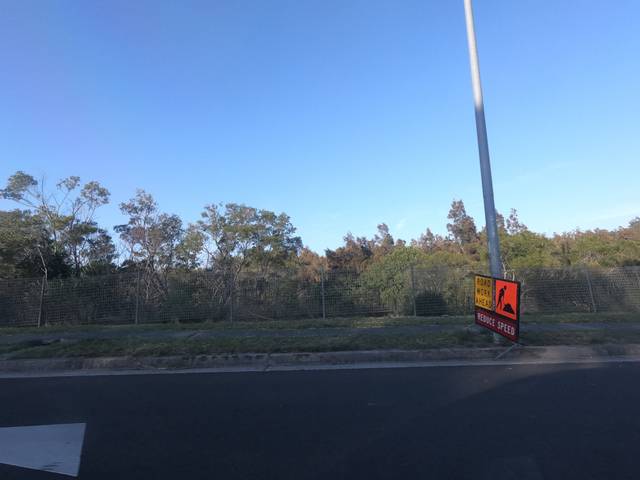
Region: Australia
Coordinates: -34.487, 150.807